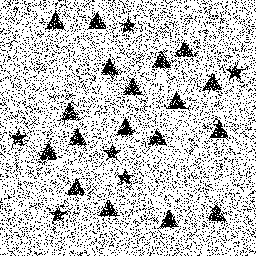
Squares: 0
Triangles: 18
Stars: 6
Total shapes: 24